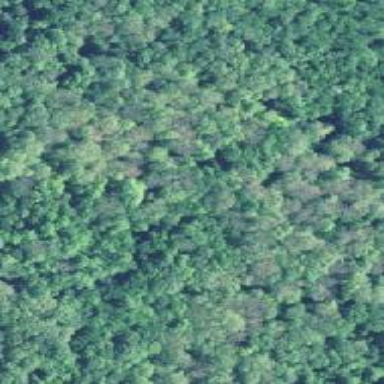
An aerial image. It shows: Mixed woodland area with various types of leaves.